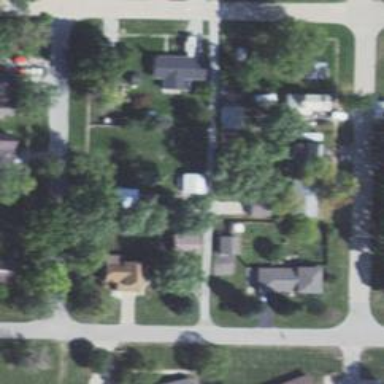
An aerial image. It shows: Alley classified as service road.